Field crop: tomato
Growth stage: 1
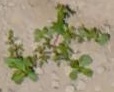
Species: portulaca